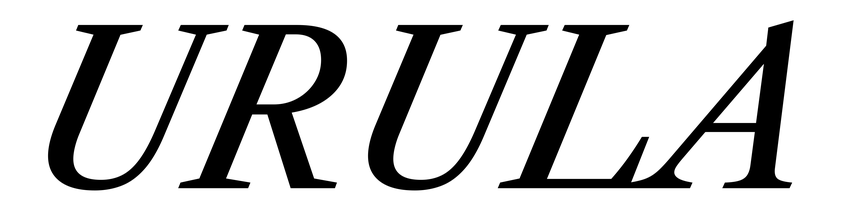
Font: LibreCaslonText-Italic_Medium_Italic